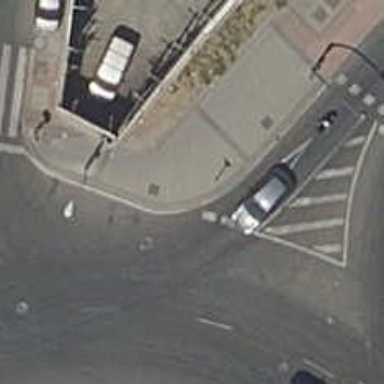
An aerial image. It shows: Secondary road leading to roundabout.